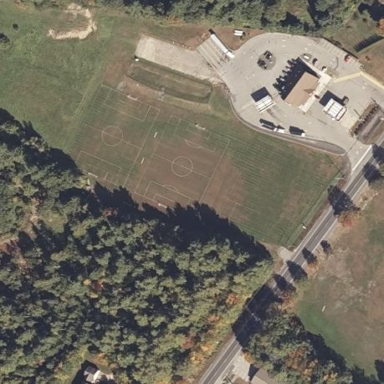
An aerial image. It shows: Grass pitch designated for soccer.